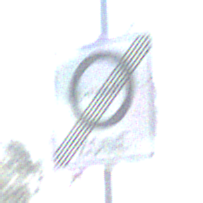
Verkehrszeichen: EndeUmweltzone
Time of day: MorningAfternoon
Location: Outdoor (Suburban)
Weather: PartlyCloudy
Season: NotSpecified
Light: Natural